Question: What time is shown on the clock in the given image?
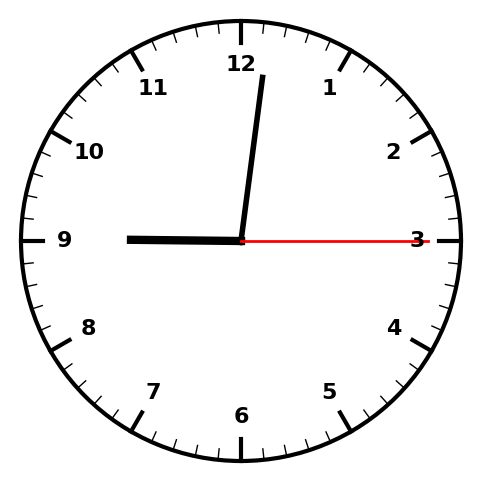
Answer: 09:01:15